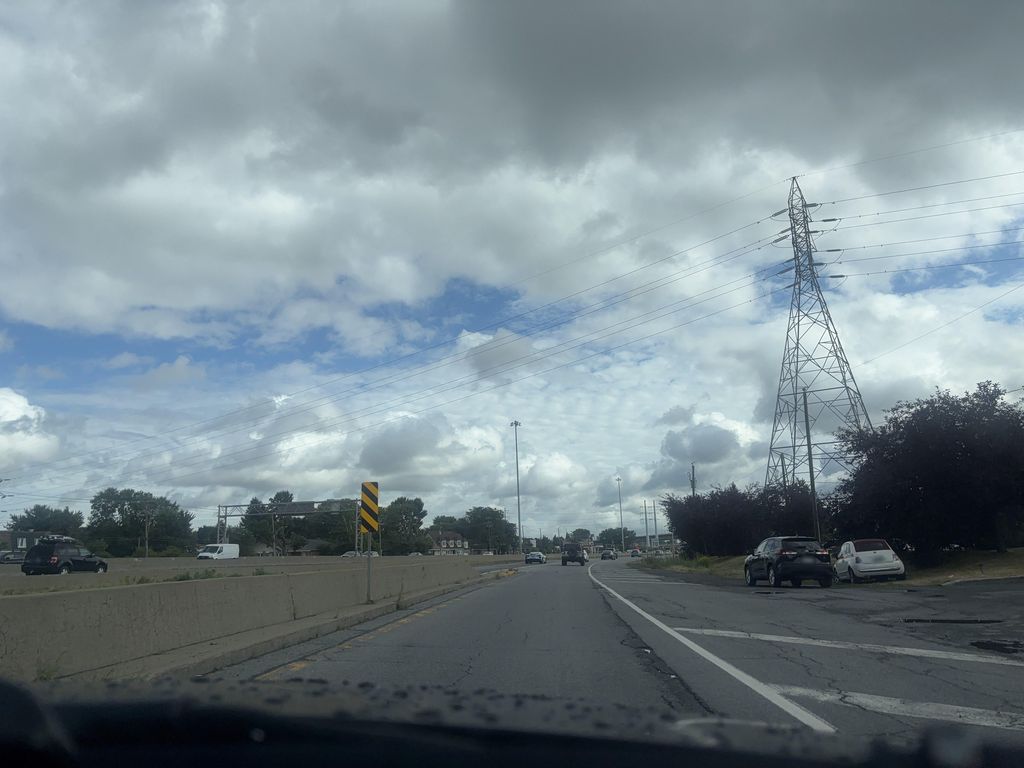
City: montreal